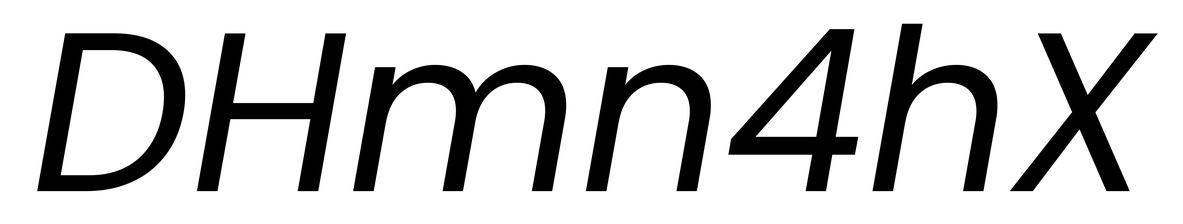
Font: Poppins-Italic